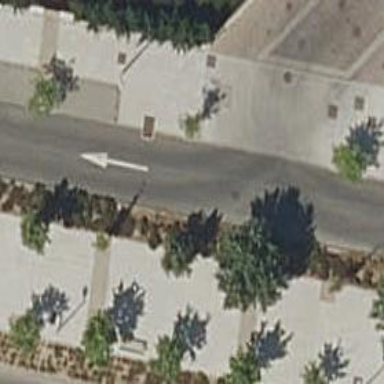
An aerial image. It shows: Pedestrian road.